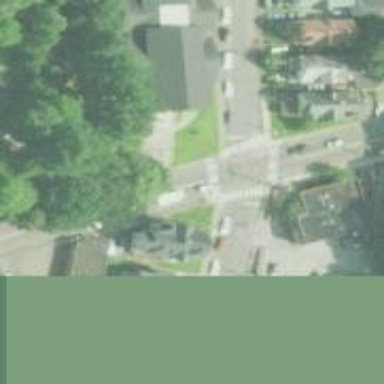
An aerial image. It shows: Zebra crossing on the road.